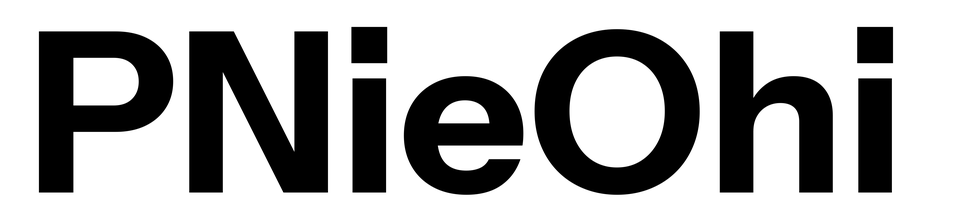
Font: InstrumentSans_Bold